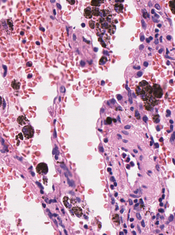
Tumor epithelial tissue: no
Tumor-associated stroma tissue: no
Normal tissue: yes